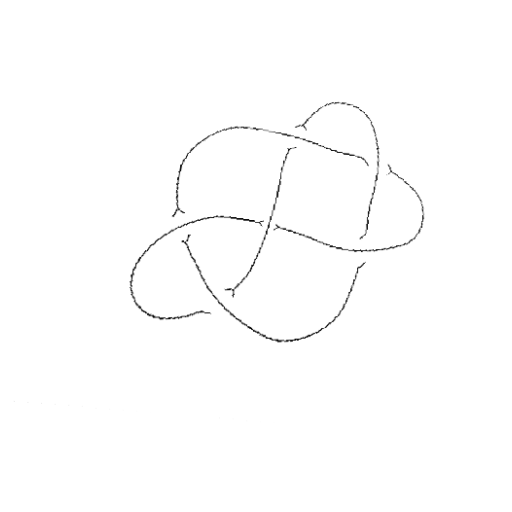
Crossing number: 6